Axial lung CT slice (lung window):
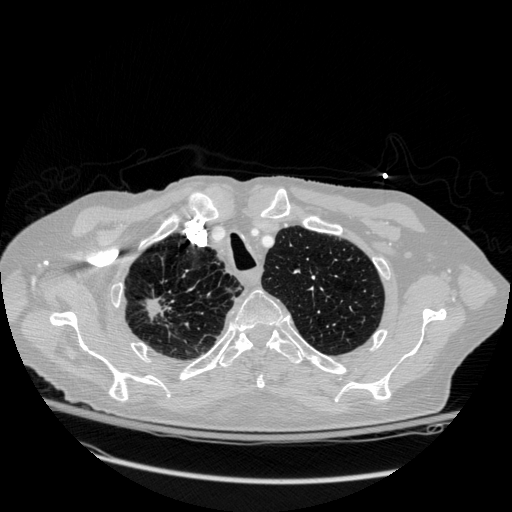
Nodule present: yes
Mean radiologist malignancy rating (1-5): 4.75